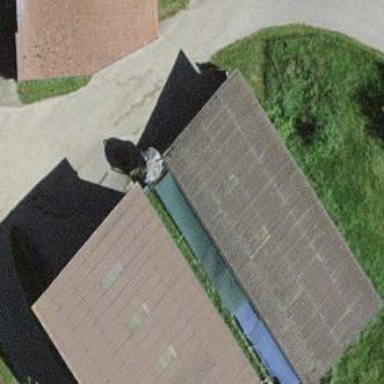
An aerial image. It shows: Sty building.